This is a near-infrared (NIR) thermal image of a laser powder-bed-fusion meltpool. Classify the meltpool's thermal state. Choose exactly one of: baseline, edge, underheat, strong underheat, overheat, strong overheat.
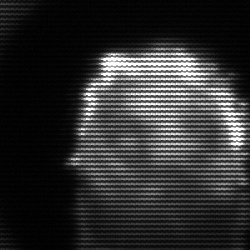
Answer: baseline